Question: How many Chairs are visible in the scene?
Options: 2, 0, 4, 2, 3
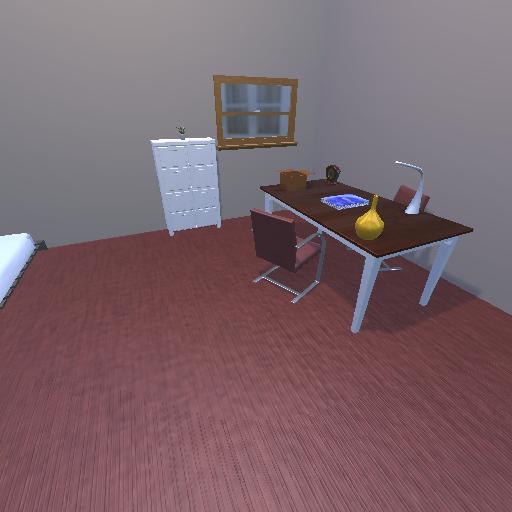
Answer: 2